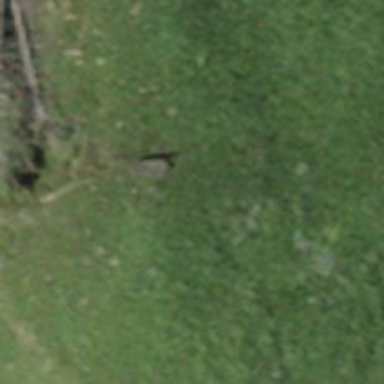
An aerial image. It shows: Bench.